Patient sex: M
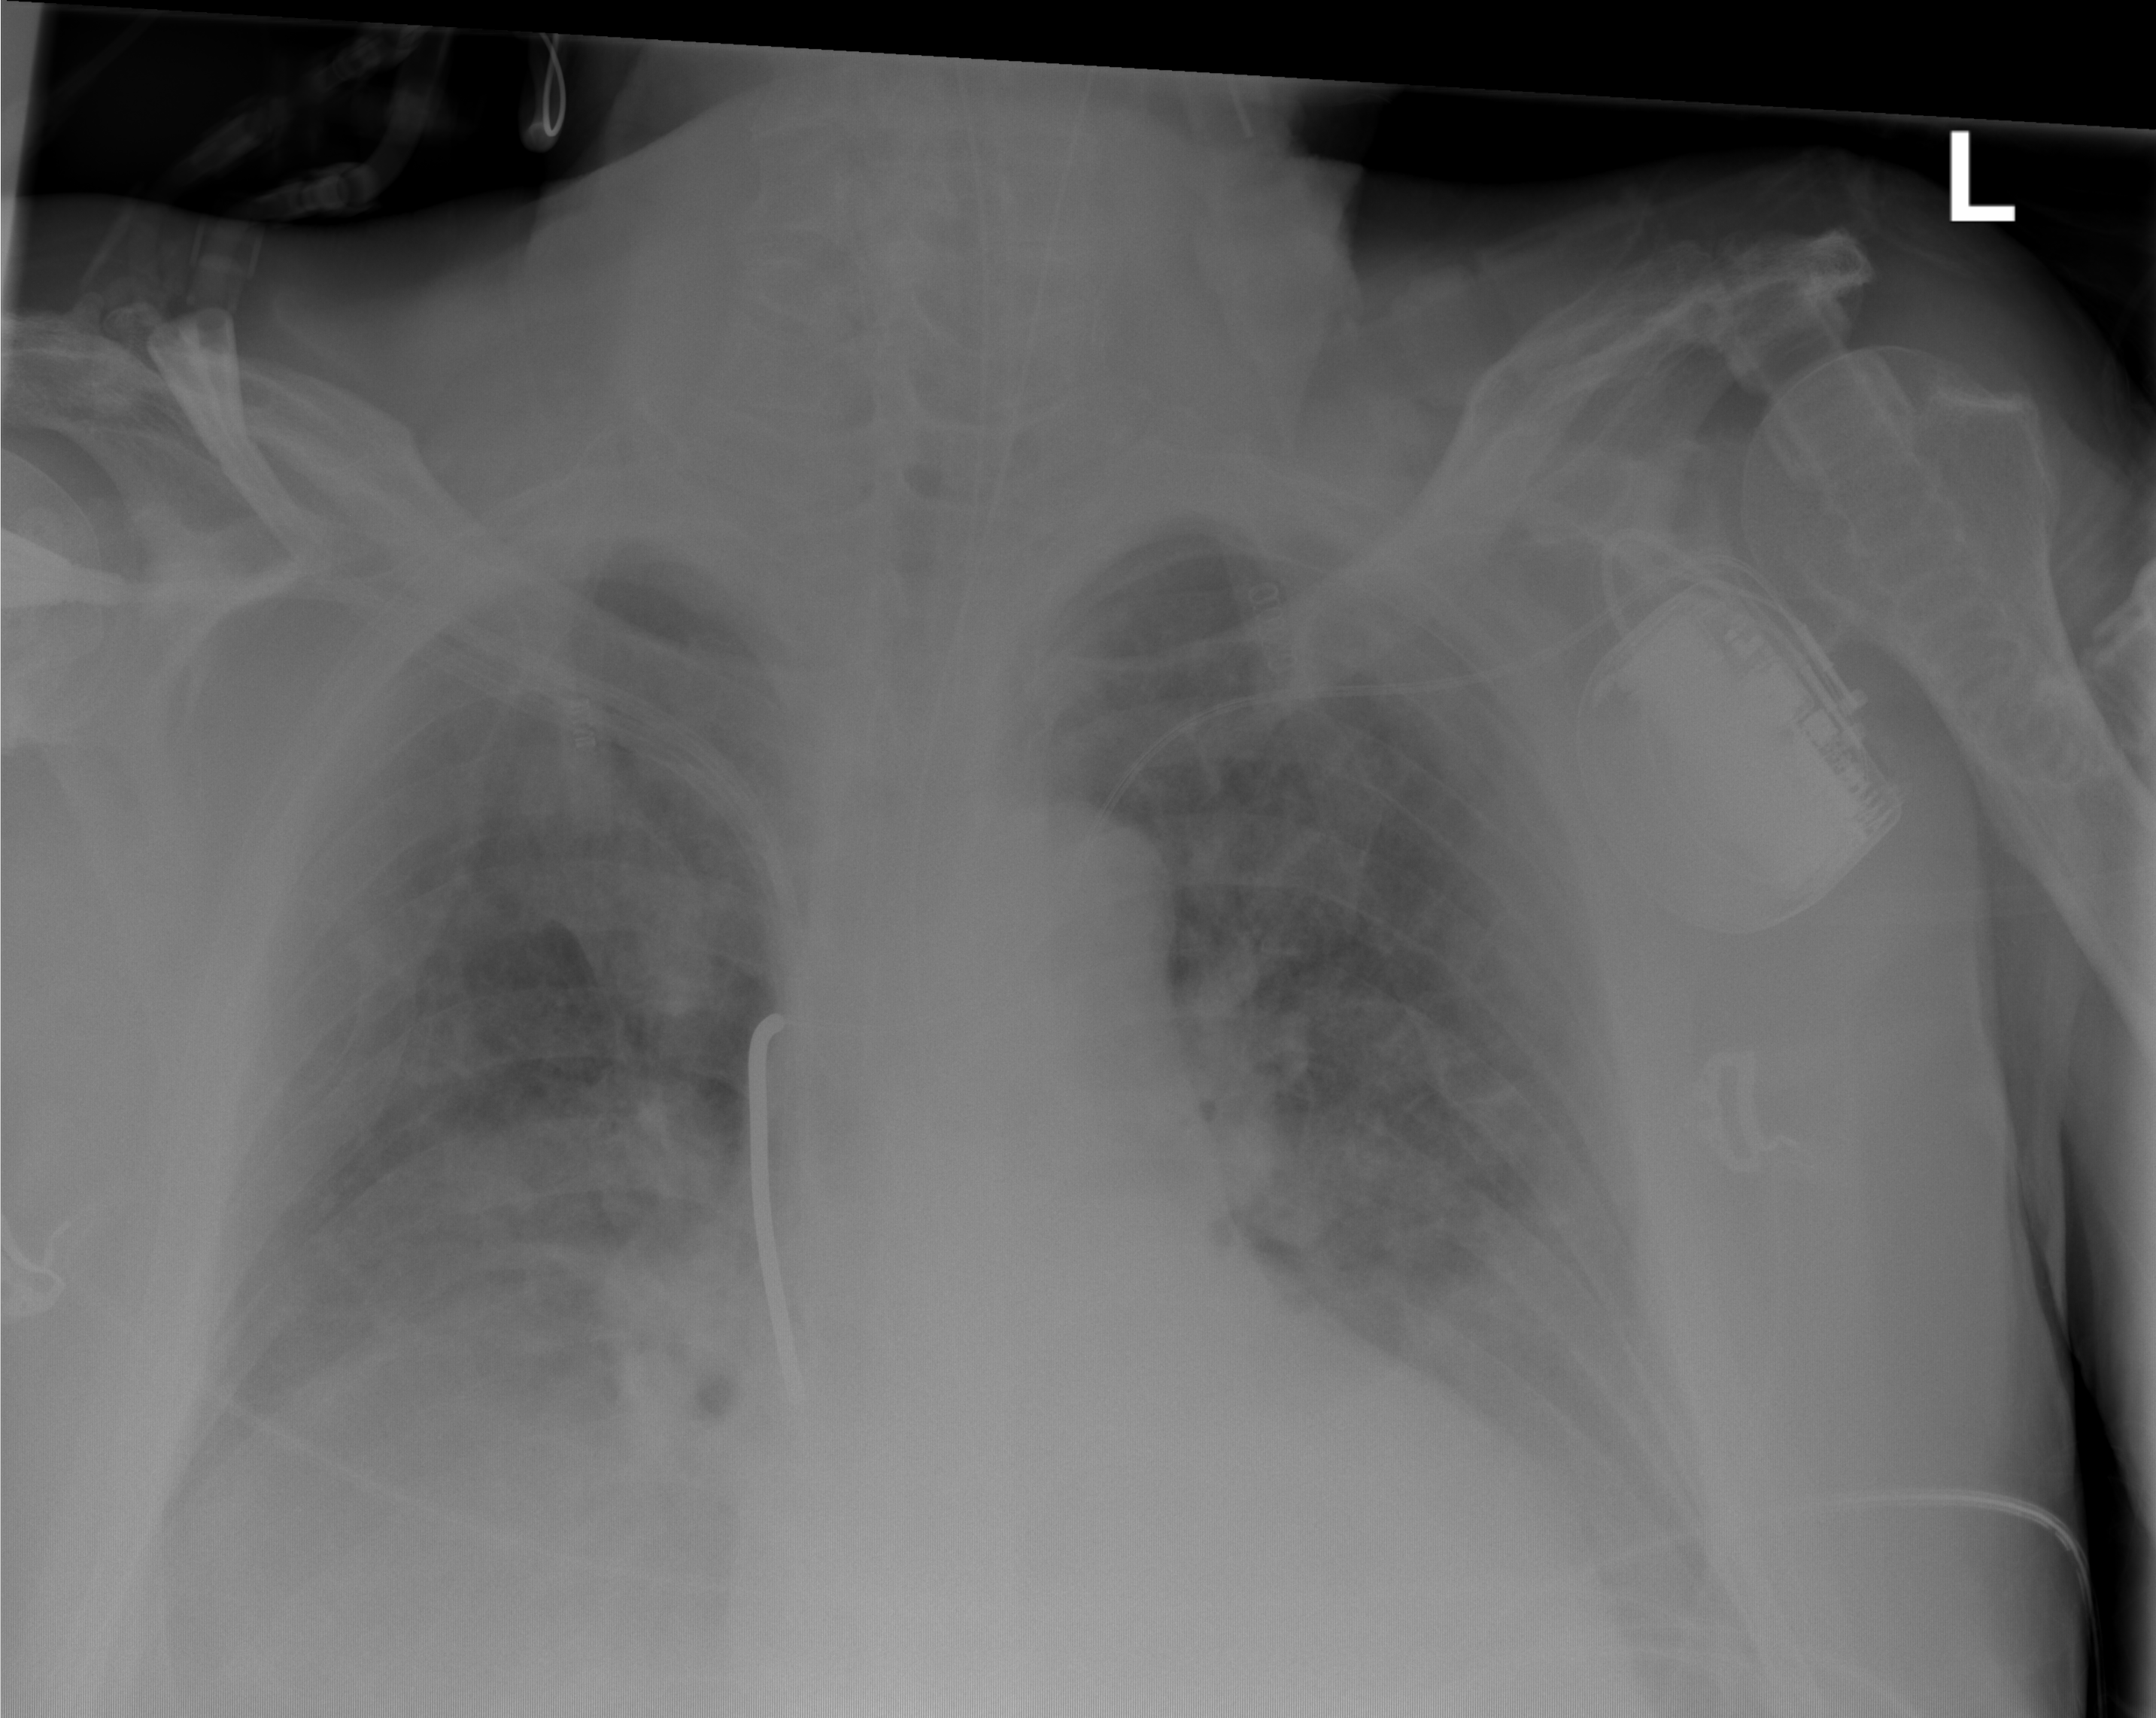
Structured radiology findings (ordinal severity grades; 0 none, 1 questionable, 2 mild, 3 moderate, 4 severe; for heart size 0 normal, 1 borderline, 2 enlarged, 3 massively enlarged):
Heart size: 2
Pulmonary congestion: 2
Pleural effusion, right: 3
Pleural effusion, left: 2
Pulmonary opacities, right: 3
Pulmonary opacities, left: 2
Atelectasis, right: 2
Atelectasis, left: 2